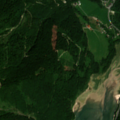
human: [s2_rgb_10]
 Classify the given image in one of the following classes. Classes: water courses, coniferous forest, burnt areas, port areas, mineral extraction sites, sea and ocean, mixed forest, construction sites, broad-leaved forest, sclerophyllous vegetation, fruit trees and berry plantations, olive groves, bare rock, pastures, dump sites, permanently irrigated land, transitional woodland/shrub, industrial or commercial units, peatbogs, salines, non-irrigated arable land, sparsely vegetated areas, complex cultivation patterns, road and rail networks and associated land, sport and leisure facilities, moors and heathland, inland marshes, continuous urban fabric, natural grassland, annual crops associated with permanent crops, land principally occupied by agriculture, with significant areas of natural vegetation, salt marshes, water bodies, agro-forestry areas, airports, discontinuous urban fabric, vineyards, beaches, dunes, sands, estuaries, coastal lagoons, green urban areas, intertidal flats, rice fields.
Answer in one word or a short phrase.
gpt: pastures, broad-leaved forest, mixed forest, water bodies